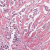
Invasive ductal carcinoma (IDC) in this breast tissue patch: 1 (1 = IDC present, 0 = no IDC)